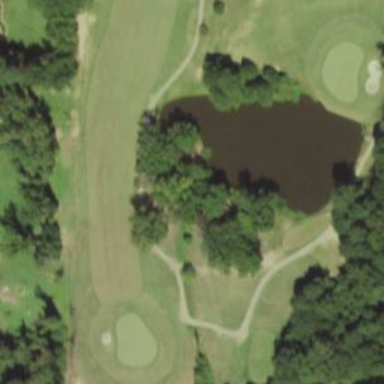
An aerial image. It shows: Picturesque scene of golf course with lateral water hazard.